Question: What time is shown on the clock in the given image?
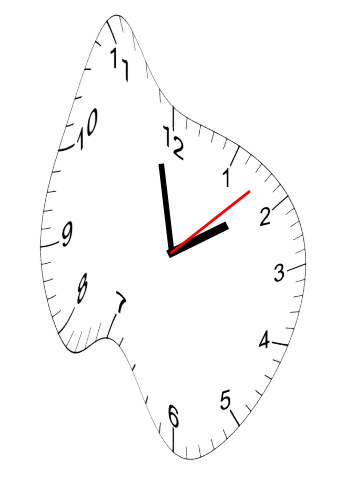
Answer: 01:58:08